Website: bh-photo
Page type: payment
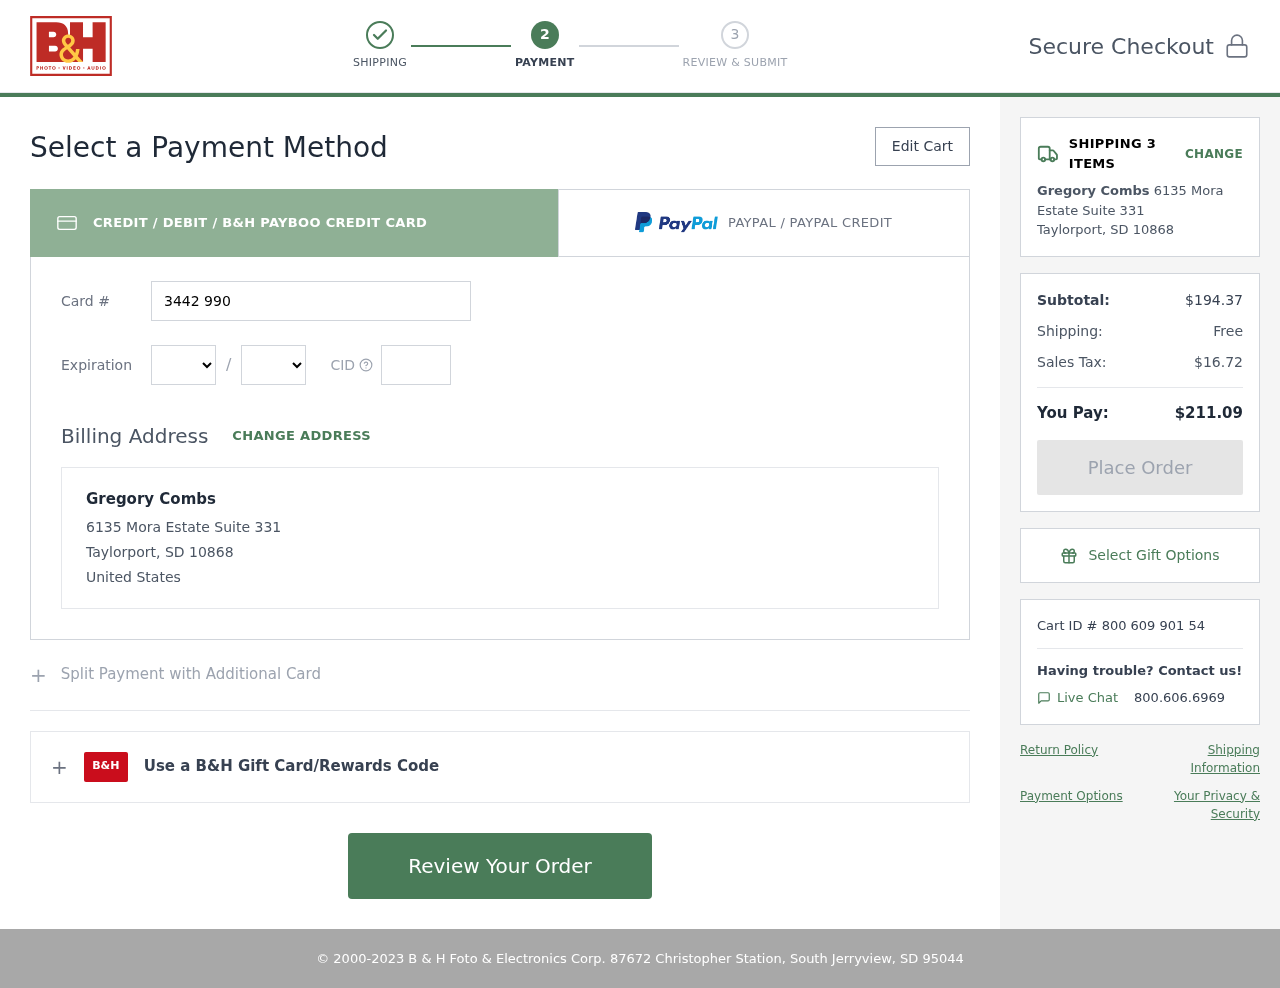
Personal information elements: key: PII_CARD_CVV
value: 7177
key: PII_CARD_EXPIRY_MONTH
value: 07
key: PII_CARD_EXPIRY_YEAR
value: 26
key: PII_CARD_NUMBER
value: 3442 9908 4590 440
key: PII_CITY_STATE_ZIP
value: Taylorport, SD 10868
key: PII_COUNTRY
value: United States
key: PII_FULLNAME
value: Gregory Combs
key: PII_STREET
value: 6135 Mora Estate Suite 331
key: PII_FULLNAME2
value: Gregory Combs
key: PII_CITY
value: Taylorport
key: PII_STATE_ABBR
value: SD
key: PII_POSTCODE
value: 10868
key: PII_POSTCODE_FULL
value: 10868
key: PII_CITY_STATE
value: Taylorport, SD
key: PII_POSTCODE_NUMERIC
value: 10868
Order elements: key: ORDER_NUM_ITEMS
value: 3
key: ORDER_SUBTOTAL
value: $194.37
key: ORDER_SHIPPING_COST
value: Free
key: ORDER_TAX
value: $16.72
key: ORDER_TOTAL
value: $211.09
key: ORDER_ID
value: Cart ID # 800 609 901 54